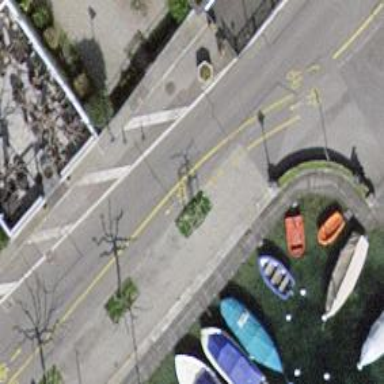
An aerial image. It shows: Asphalt cycleway.